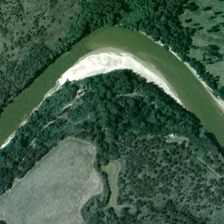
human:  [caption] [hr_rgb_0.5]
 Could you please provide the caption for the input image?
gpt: many green trees are in two sides of a curved green river .

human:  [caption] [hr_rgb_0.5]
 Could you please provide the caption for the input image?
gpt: many green trees are in two sides of a curved green river .

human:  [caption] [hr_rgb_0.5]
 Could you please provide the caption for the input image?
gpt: many green trees are in two sides of a curved green river .

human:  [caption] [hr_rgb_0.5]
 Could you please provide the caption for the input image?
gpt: many green trees are in two sides of a curved green river .

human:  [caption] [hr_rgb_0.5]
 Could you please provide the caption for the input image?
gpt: many green trees are in two sides of a curved green river .